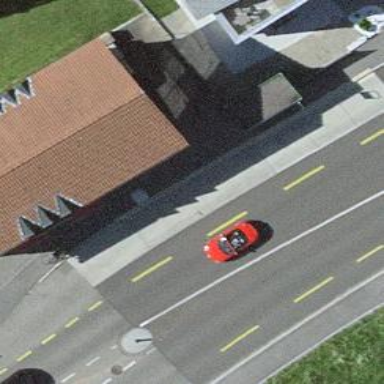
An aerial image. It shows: Bus stop with platform for public transport.